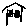
Label: house